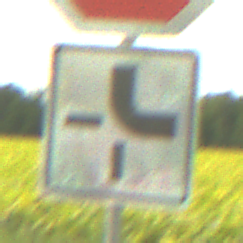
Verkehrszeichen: VerlaufVorfahrtsstrasse4
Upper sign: Stop
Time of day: Midday
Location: Outdoor (RoadRail)
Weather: PartlyCloudy
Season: NotSpecified
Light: Natural